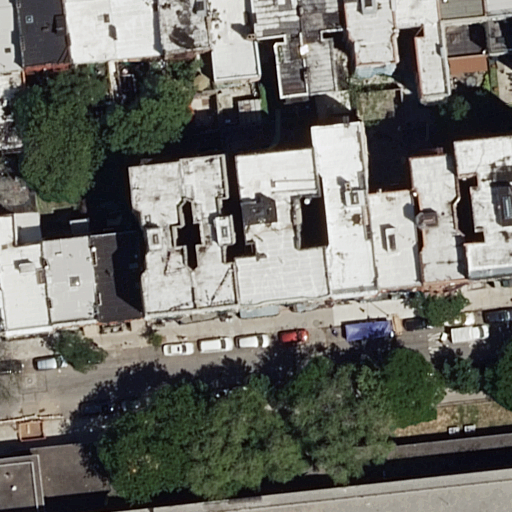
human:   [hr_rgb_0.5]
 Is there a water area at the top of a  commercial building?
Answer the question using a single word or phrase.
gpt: no

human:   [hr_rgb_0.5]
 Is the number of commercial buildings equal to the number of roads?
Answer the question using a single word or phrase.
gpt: no

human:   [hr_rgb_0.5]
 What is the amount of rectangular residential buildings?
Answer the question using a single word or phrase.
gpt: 7

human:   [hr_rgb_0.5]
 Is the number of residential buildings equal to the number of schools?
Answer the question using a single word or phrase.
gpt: no

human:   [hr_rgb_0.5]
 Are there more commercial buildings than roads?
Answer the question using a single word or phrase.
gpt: no

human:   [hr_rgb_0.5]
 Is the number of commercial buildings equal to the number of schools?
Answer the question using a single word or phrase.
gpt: no

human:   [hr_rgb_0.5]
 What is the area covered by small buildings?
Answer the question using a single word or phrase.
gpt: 48m2

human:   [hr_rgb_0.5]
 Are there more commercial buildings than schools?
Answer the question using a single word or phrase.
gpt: no

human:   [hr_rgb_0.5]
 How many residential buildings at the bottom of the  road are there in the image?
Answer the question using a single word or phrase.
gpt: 0

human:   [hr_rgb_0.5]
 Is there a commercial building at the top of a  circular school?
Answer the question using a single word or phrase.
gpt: no

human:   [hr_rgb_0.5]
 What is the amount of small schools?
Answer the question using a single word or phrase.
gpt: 0

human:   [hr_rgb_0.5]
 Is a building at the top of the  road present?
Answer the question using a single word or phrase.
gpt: yes

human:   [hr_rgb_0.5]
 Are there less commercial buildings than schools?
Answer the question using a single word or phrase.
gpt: yes

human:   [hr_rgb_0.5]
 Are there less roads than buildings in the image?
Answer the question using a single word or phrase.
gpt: yes

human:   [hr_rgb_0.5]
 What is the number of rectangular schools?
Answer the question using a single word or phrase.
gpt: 1

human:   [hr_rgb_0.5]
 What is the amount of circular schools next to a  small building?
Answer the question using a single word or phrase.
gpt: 0

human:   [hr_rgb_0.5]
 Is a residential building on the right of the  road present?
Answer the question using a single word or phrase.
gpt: yes

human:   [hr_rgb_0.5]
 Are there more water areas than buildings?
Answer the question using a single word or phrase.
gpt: no

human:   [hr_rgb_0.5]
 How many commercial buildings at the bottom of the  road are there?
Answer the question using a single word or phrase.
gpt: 0

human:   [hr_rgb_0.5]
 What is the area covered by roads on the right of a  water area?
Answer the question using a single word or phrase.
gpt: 0m2

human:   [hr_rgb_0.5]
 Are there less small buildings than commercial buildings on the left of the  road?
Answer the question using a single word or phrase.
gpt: no

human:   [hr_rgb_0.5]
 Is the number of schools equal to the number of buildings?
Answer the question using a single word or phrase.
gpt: no

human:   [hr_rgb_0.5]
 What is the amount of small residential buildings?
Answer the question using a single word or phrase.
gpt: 2

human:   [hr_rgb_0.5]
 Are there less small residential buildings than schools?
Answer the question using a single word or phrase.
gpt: no

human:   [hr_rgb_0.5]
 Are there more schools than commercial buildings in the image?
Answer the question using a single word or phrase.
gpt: yes

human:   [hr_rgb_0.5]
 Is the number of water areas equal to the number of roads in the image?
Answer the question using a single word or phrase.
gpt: no

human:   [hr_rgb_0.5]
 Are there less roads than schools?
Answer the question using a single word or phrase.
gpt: no

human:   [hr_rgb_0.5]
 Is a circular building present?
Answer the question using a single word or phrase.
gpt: no

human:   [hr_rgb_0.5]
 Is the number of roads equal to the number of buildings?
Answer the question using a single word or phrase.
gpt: no

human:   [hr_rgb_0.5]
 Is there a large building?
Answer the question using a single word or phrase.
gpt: no

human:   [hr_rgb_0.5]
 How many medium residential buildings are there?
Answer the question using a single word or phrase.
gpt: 21

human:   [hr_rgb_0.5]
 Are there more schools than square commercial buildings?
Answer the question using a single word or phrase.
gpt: yes

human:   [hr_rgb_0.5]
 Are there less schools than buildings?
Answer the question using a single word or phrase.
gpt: yes

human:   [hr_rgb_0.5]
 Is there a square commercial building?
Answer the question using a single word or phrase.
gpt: no

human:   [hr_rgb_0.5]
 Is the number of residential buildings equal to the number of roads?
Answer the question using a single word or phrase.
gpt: no

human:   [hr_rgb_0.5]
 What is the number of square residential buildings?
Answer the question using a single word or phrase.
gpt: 0